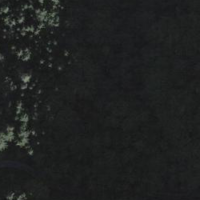
EUNIS habitat code: 43
Species observed at this site:
Oxalis acetosella